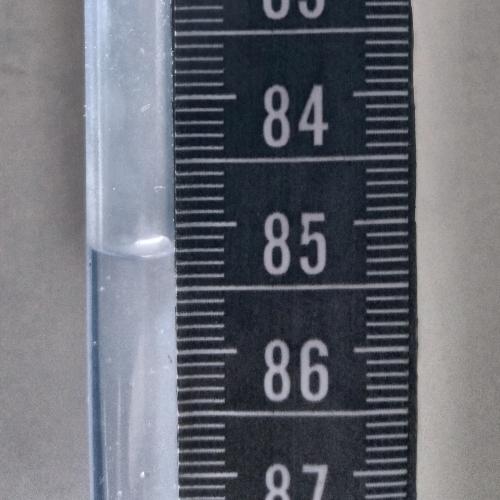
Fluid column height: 85.2 cm